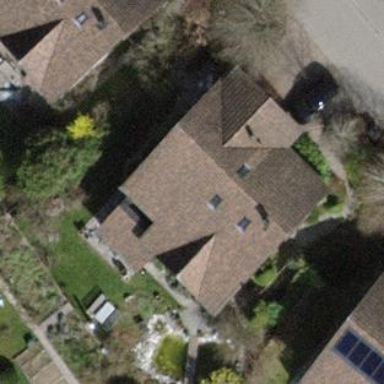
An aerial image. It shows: Detached building.